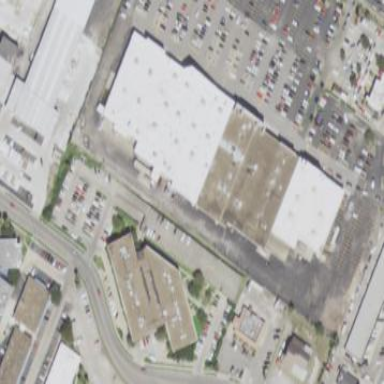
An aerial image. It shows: Retail building.